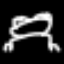
Label: frog